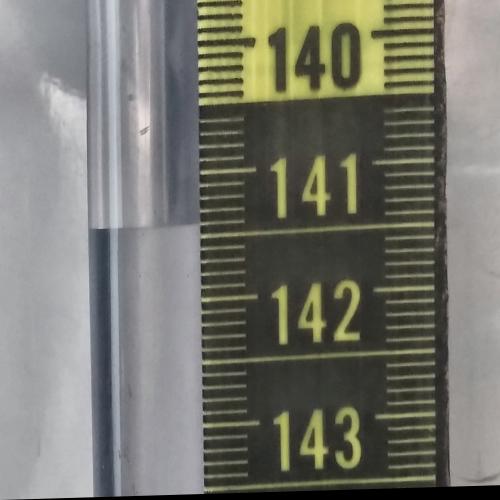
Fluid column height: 141.4 cm